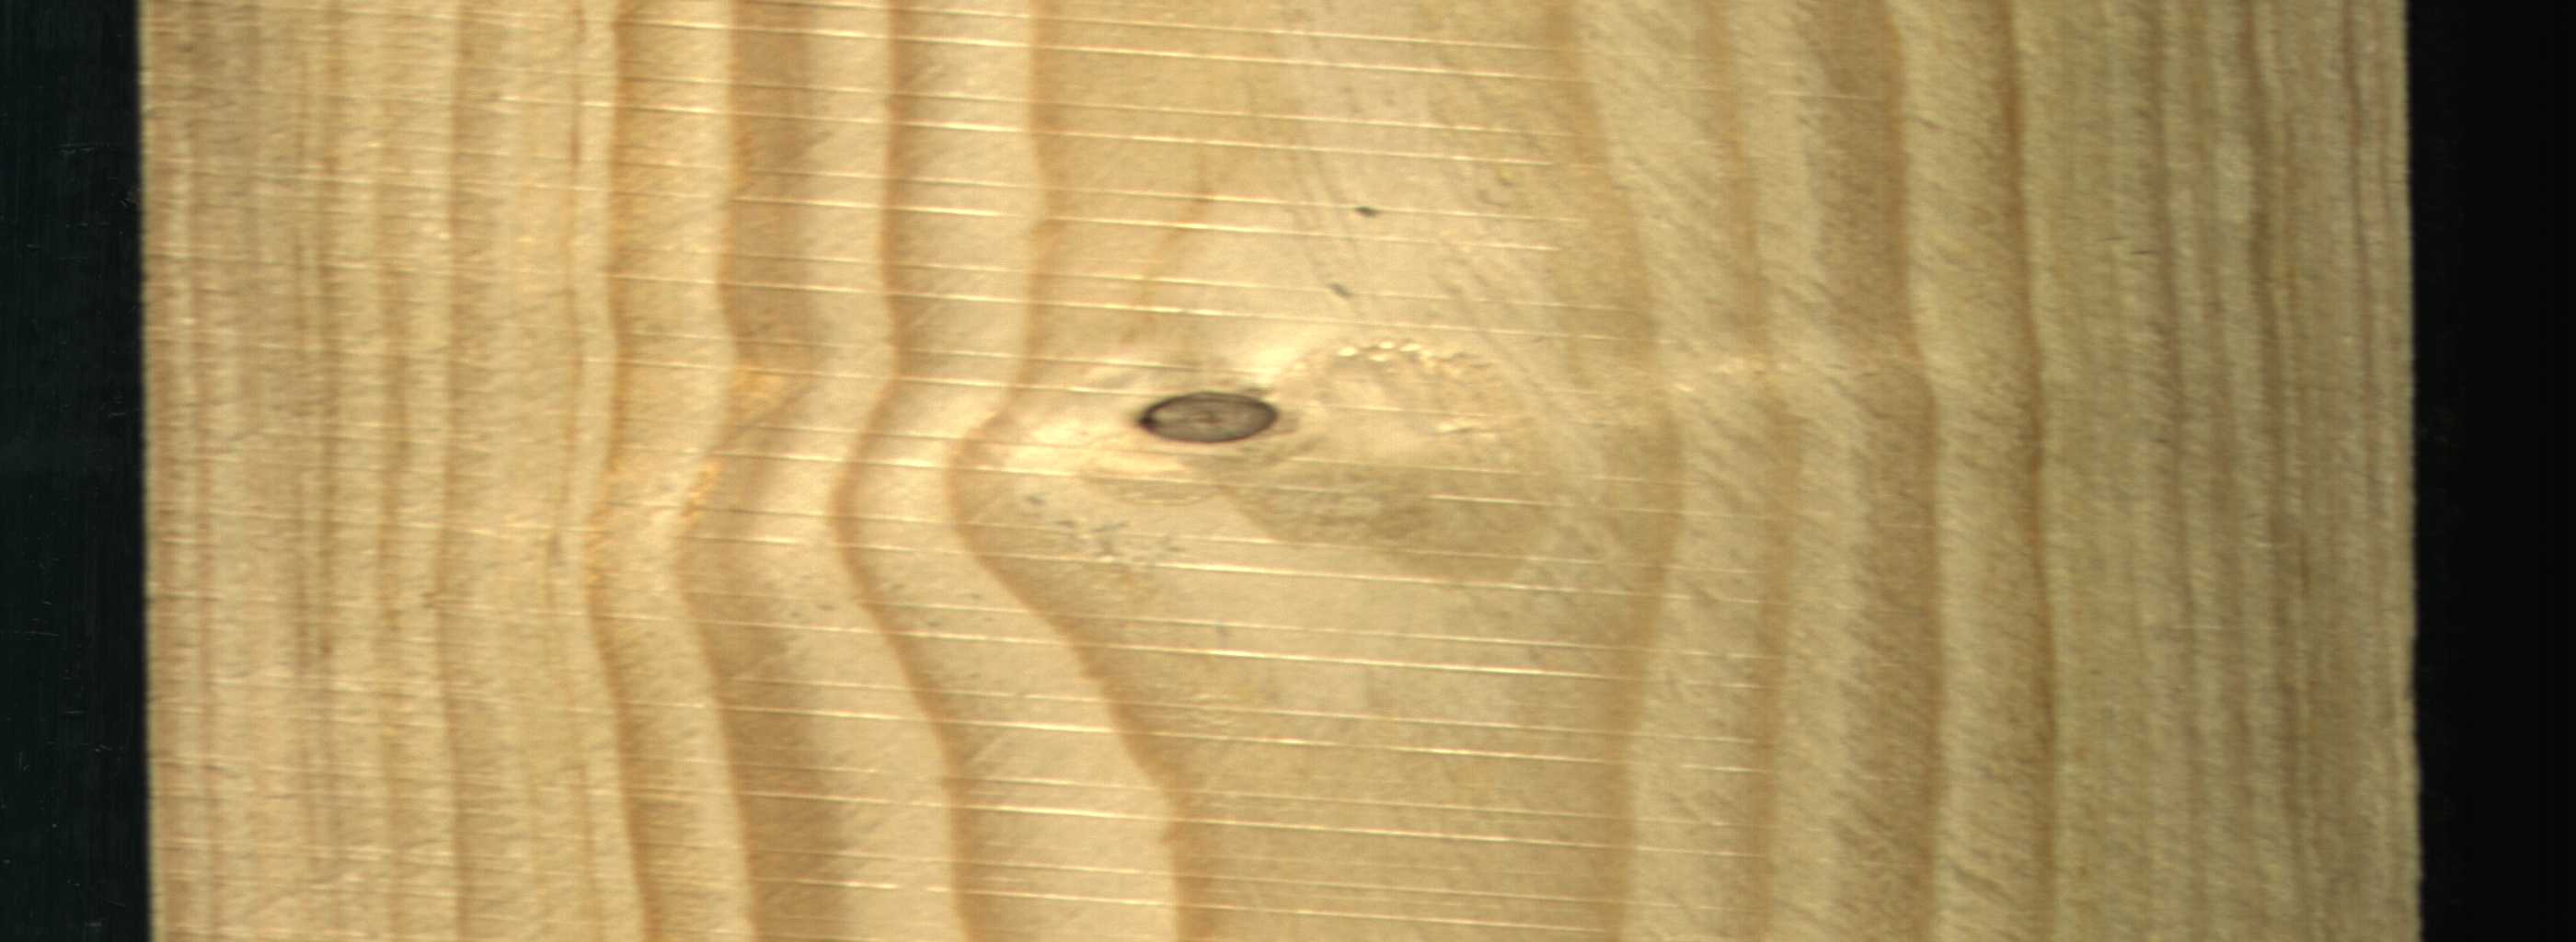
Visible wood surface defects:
Dead_Knot